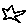
Label: star